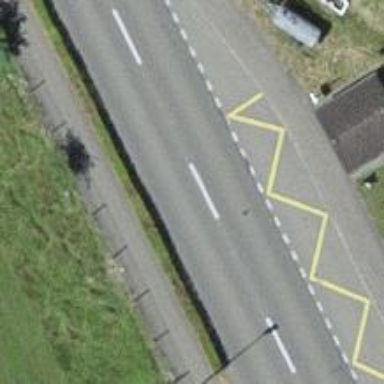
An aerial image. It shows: Bus stop with designated stop position for public transport.